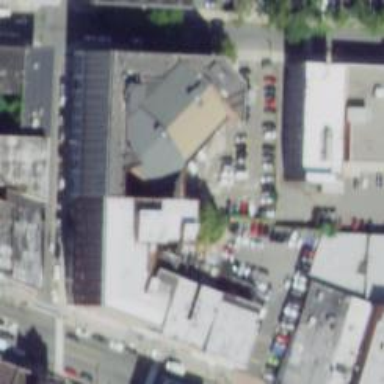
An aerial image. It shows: Building.